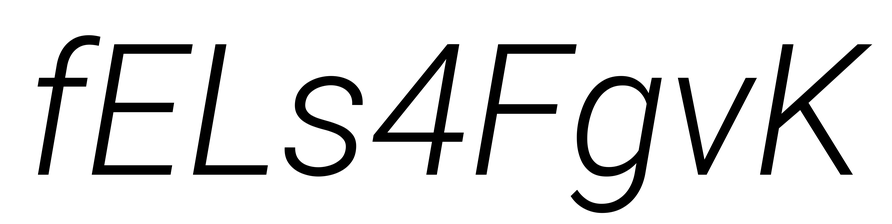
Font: Roboto-Italic_Light_Italic